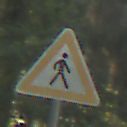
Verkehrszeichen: FussgaengerLinks
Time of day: MorningAfternoon
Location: Outdoor (Nature)
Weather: Clear
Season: NotSpecified
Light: Natural